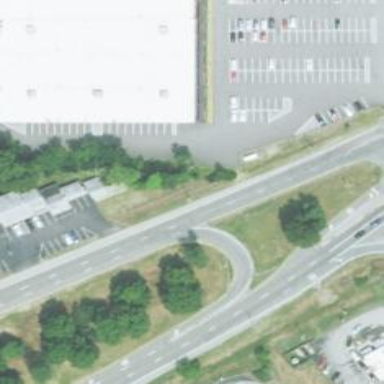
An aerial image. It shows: Secondary link road with asphalt surface.